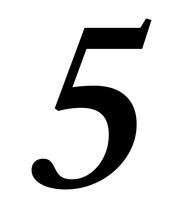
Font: LibreCaslonText-Italic_Medium_Italic